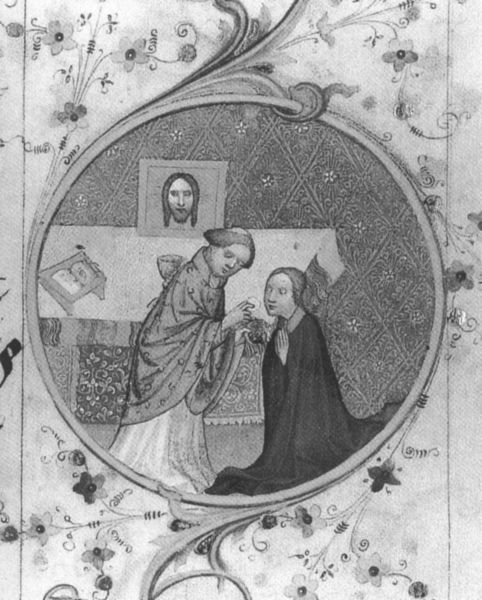
Titel: Girona Martyrolog
Institution: Girona, Museo Diocesano de Girona
Schlagwörter: hand, kopf, mann, umhang, weiß, abend, blume, blumen, frau, grau, hintergrund, kleid, schwarz, tisch, zeichnung, blüten, tuch, malerei, bibel, rahmen, bild, bildnis, hände, spiegel, tischdecke, kirche, geistlicher, gewand, haare, kelch, mantel, paar, personen, kreis, rund, japan, liebe, man, mauer, papst, verzierung, robe, foto, buch, religion, asien, schwarz weiß, knien, beten, gebet, mahl, altar, ranke, zuneigung, buchseite, verziert, china, leib, medallion, christus, jesus, kniend, mittelalter, hostie, priester, mönch, luther, museum, abendmahl, heilig, miniatur, christentum, fromm, kommunion, tonsur, buchmalerei, manuskript, eucharistie, oblate, bibile